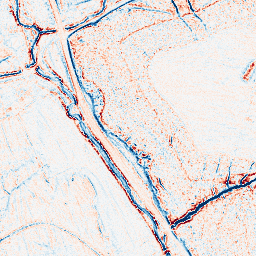
Category: edge_preserving
Decomposition family: anisotropic_diffusion
Decomposition parameters: iterations: 5
kappa: 10
gamma: 0.2
Upsampling method: bicubic_16x
Upsampling parameters: scale: 16
Upsampling scale: 16